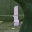
Label: 1